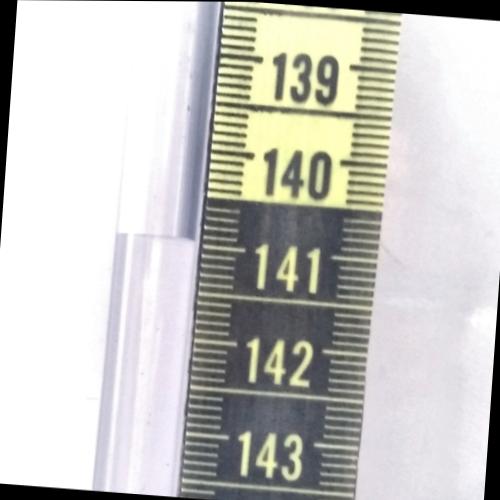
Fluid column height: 141.0 cm